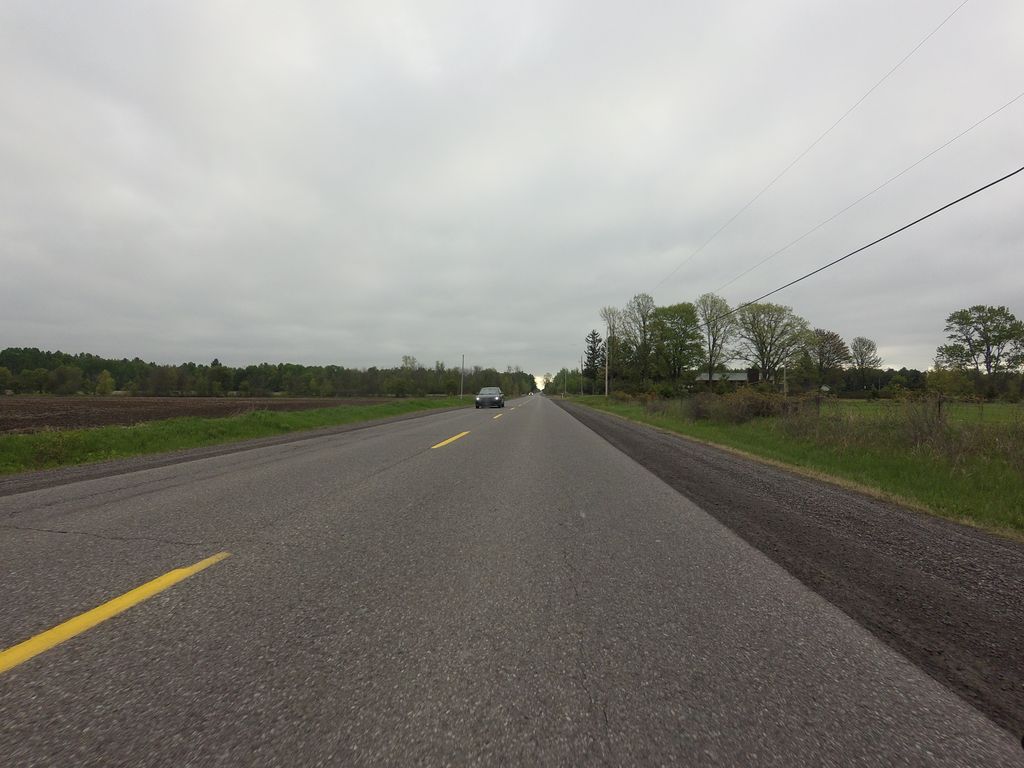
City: ottawa-gatineau